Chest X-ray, PA view. Patient: 37 years old, sex F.
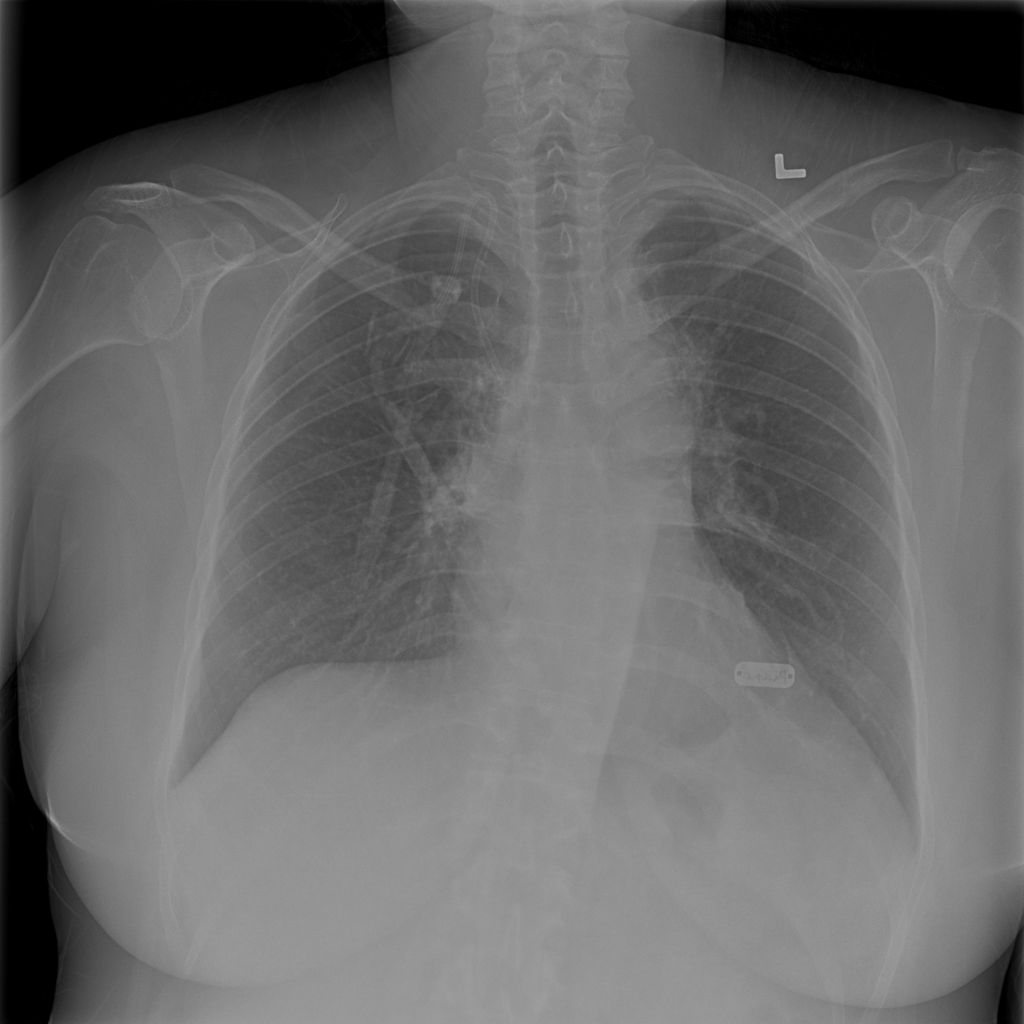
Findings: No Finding